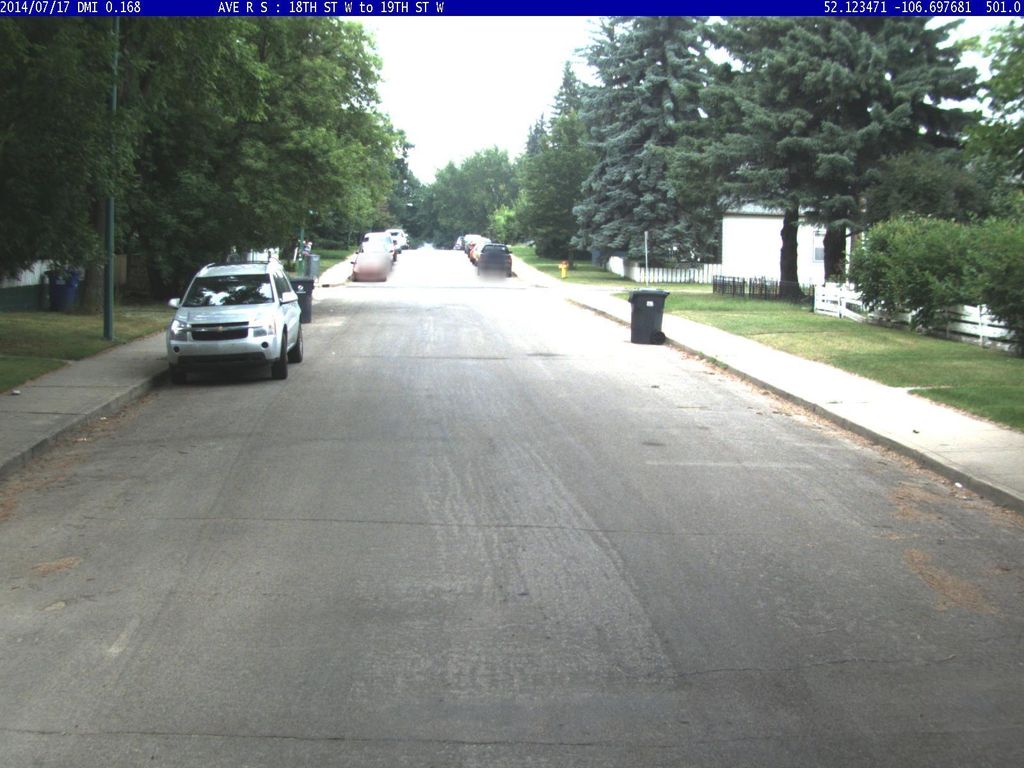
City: saskatoon